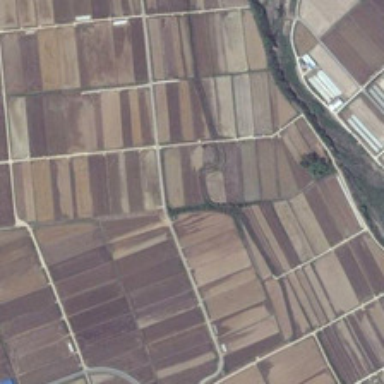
It is a large piece of farmland .